【题型】解答题　【知识点】平面几何　【难度】easy
如图，在$\triangle ABC$中，$AD$是$BC$上的高，且$BC = 6$，$AD = 4$，矩形$EFGH$的顶点$F$、$G$在边$BC$上，顶点$E$、$H$分别在边$AB$、$AC$上．

(1)设$EF = x(0 < x < 4)$，矩形$EFGH$的周长为$y$，求$y$关于$x$的函数解析式；
(2)当$EFGH$为正方形时，求$EF$的长度．

\vspace{0.2cm}
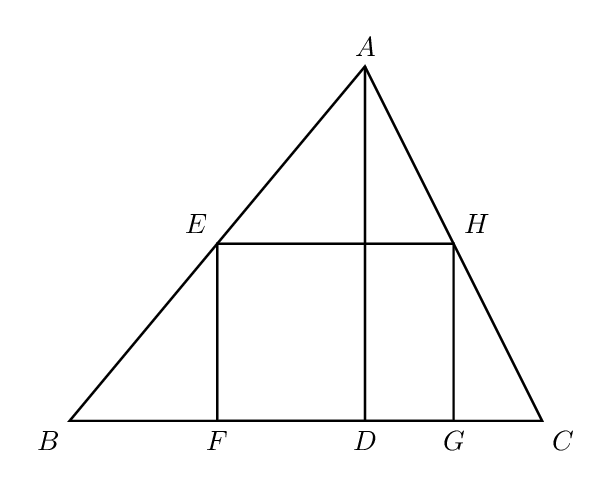
【解答】

\noindent \textbf{【答案】} (1)$\boldsymbol{y = -x + 12(0 < x < 4)}$；(2)$\boldsymbol{\dfrac{12}{5}}$

\vspace{0.2cm}
\noindent \textbf{【分析】}
(1) 由矩形性质得$EH \parallel BC$，证明$\triangle AEH \sim \triangle ABC$，结合相似比求$EH$，再用周长公式列函数式；
(2) 由正方形性质$EF = EH$，列方程求解$x$即可．

\vspace{0.2cm}
\noindent \textbf{【详解】}
(1) 解：设$AD$、$EH$交于点$M$，

$\because$四边形$EFGH$是矩形，$AD$是$BC$上的高，
$\therefore EH \parallel BC$，$AM \perp EH$，
$\therefore \triangle AEH \sim \triangle ABC$，
$\therefore \dfrac{EH}{BC} = \dfrac{AM}{AD}$，
$\because EF = DM = x$，$AD = 4$，
$\therefore AM = 4 - x$，
$\therefore \dfrac{EH}{6} = \dfrac{4 - x}{4}$，
$\therefore EH = \dfrac{3}{2}(4 - x)$，
$\therefore y = 2(EH + EF) = 2x + 2 \times \dfrac{3}{2}(4 - x) = -x + 12(0 < x < 4)$，
故$y$关于$x$的函数解析式为：$\boldsymbol{y = -x + 12(0 < x < 4)}$；

(2) 解：当$EFGH$为正方形时，
$\therefore EF = EH$，
$\therefore x = \dfrac{12 - 3x}{2}$，
解得：$x = \dfrac{12}{5}$，即$EF = \dfrac{12}{5}$．

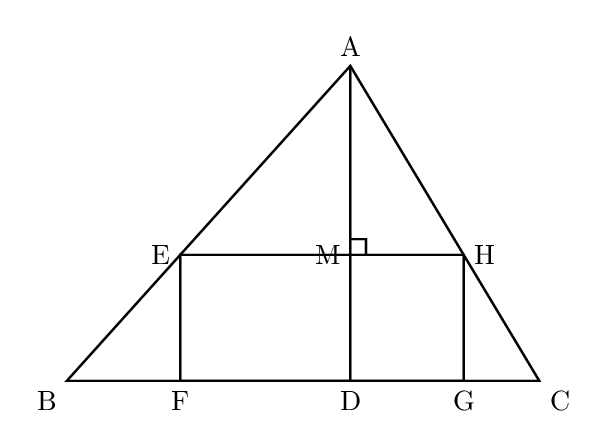